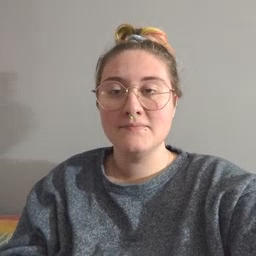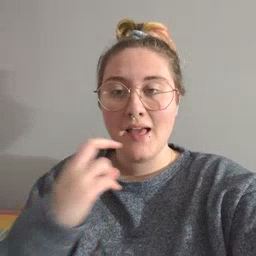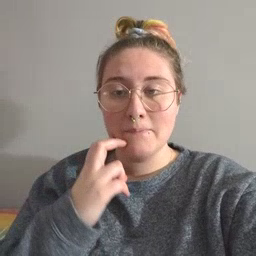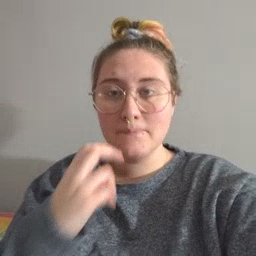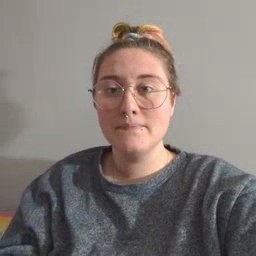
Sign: gum